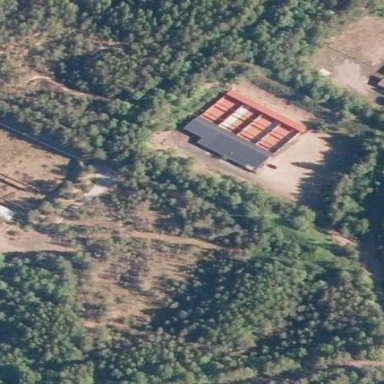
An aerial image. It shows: Sports centre dedicated to shooting sports.